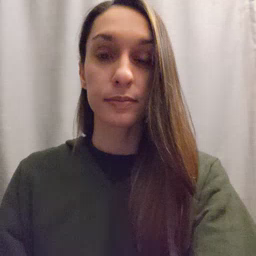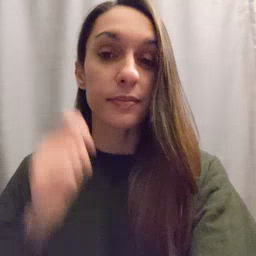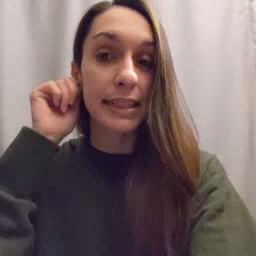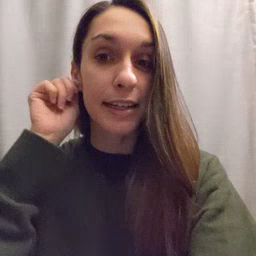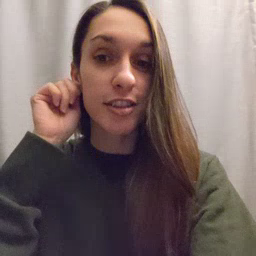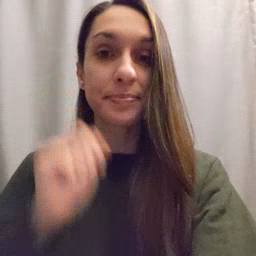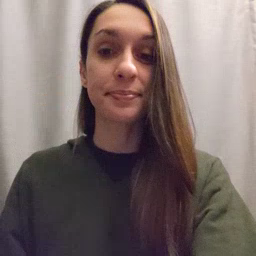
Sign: ear